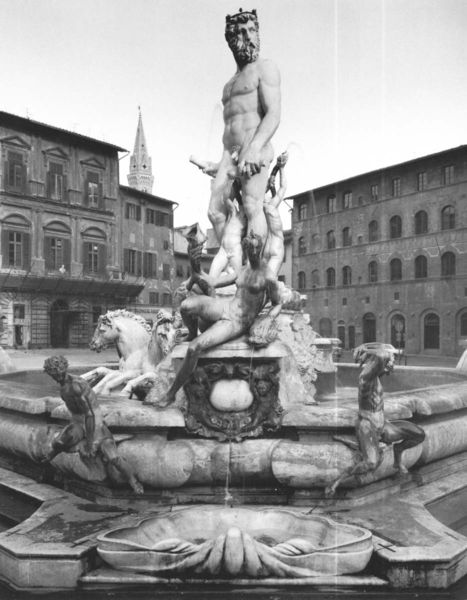
Titel: Neptunbrunnen
Künstler: Bartolomeo Ammannati
Institution: Florenz, Piazza della Signoria
Schlagwörter: akt, gott, mann, nackt, wasser, kirchturm, stadt, fenster, frau, gebäude, bart, architektur, sockel, stein, häuser, kirche, figur, brunnen, pferd, pferde, turm, bassin, engel, skulptur, springbrunnen, italien, hof, platz, figuren, büste, stufe, nackte, foto, fotografie, penis, medaillon, palazzi, palazzo, schwarz weiss, mythologie, rom, residenz, fontäne, muschel, neptun, brunnenschale, pimmel, spanische treppe, plazza, brünnen, naiade